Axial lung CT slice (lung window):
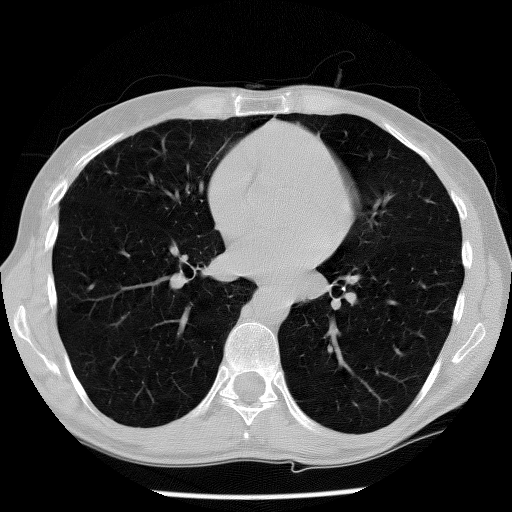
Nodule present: no